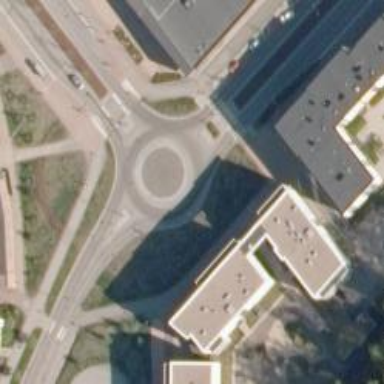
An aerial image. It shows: Tertiary road made of asphalt leading to roundabout junction.